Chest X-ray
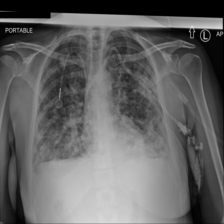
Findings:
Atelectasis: negative
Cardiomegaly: negative
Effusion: positive
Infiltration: negative
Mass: negative
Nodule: negative
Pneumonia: negative
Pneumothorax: negative
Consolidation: negative
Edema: negative
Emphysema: negative
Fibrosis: negative
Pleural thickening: negative
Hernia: negative